Question: I have been trying to push an entire folder to my repo on Bitbucket and I kept getting following when I view the source:
I also check the commit to find it empty, Nothing was pushed. The folder was initially named ChartNew.js as result of a clone, so I tried renaming it mutiple times but I am still stuck with this issue.
Any idea how can I fix that.
---
UPDATE:
so I tried the second answer in <URL> and yes the folders were removed successfully. I cloned the Charts repo to redo the push my repo but then I got stuck again with the same problem and the same issue in the screenshot above occured. :/
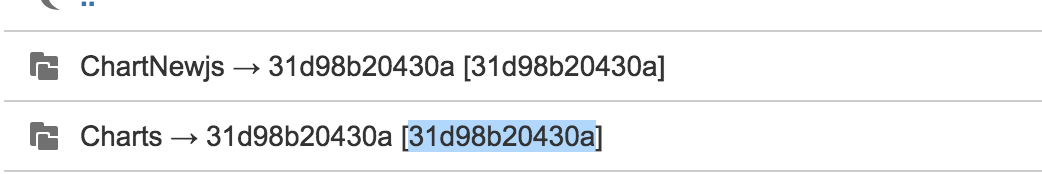
Answer: Those are submodule entries.
They are called <URL> of the pushed repo.
A submodule is made to record a specific SHA1 of a subrepo: see "<URL>".
If a '.gitmodule' is no longer in the repo, then those gitlinks need to be removed:
'''
git rm ChartNewjs # no trailing /
git rm Charts
git add -A .
git commit -m "remove gitlinks submodules"
git push
'''
---
<URL>:
> In case 'git rm' didn't remove anything, then check the the answer "<URL>", in order to remove, then proceed with the above instructions.